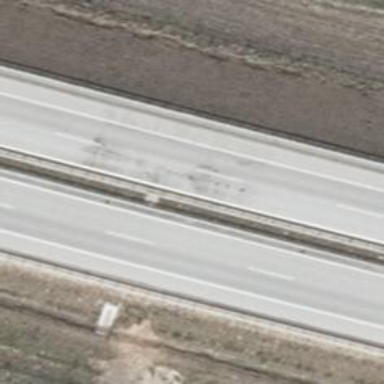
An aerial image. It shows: Motorway with concrete surface.